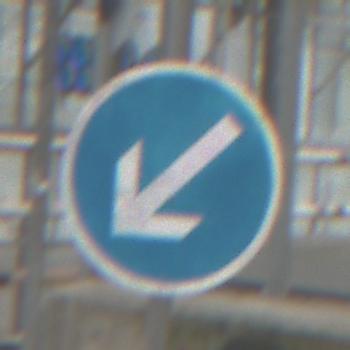
Verkehrszeichen: VorgeschriebeneVorbeifahrtLinks
Umgebung: Roofed, Special
Tageszeit: Midday
Wetter: Overcast
Licht: Natural
Jahreszeit: NotSpecified
Kontrast: LowContrast